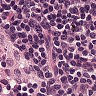
Metastatic tissue present: no